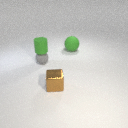
large green rubber sphere behind small gray rubber sphere